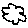
Label: cloud